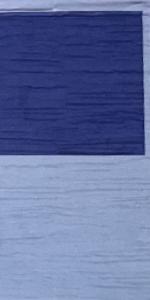
Label: Empty